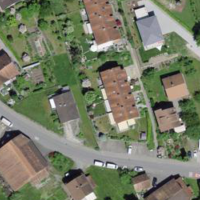
EUNIS habitat code: 55
Species observed at this site:
Salvia pratensis